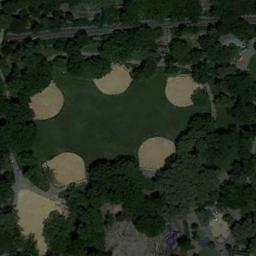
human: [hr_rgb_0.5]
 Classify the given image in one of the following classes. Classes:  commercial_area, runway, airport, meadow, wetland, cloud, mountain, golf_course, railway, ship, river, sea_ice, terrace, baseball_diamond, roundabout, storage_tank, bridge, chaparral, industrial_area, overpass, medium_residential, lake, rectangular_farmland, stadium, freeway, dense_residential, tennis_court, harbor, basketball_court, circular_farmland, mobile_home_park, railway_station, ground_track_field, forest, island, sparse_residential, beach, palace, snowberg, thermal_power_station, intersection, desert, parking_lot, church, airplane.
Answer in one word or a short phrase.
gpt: baseball_diamond